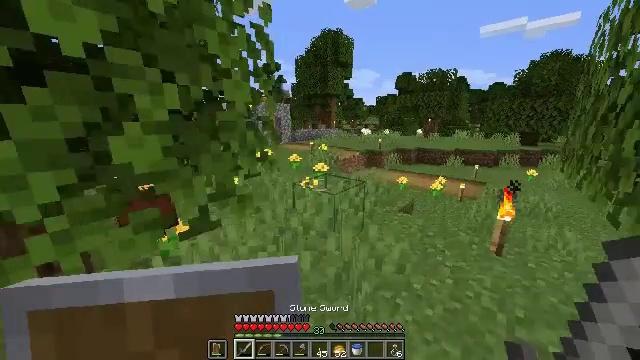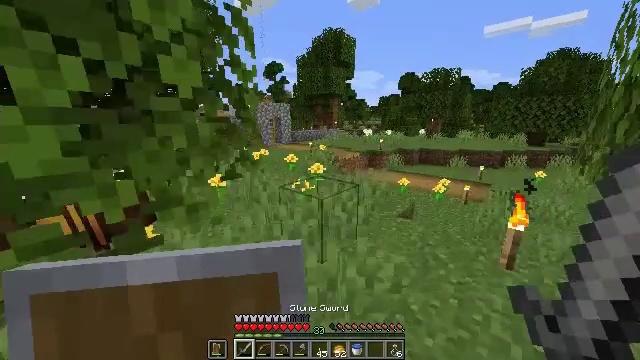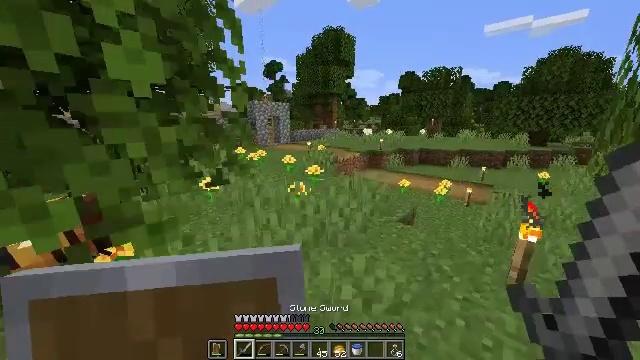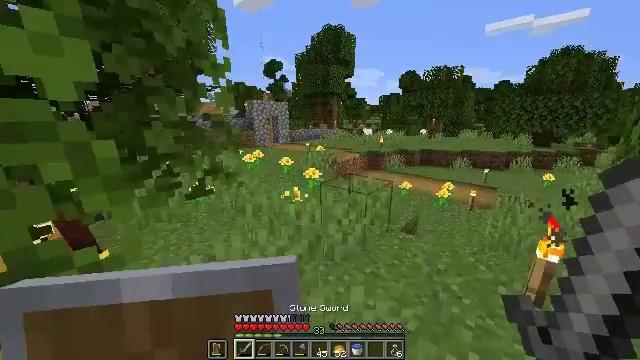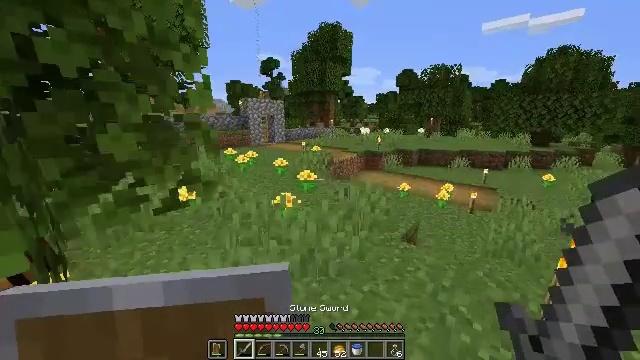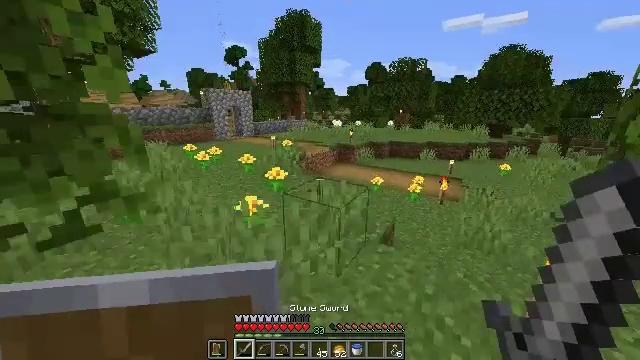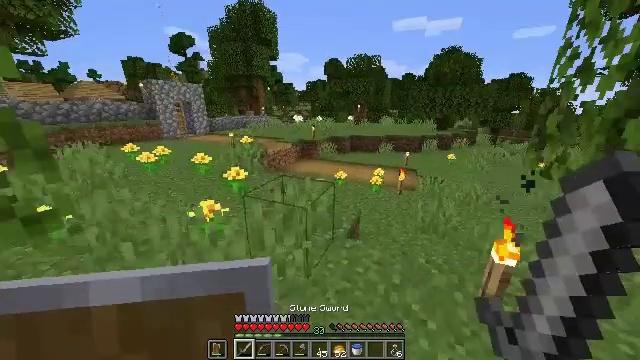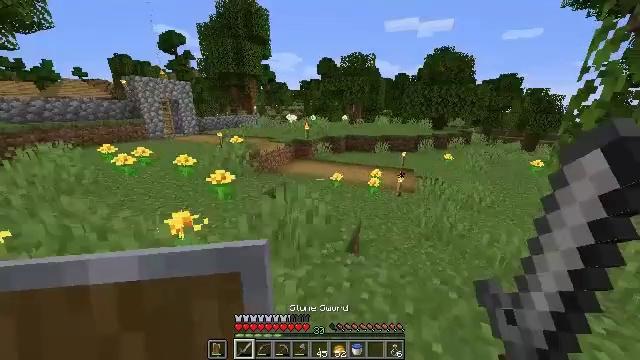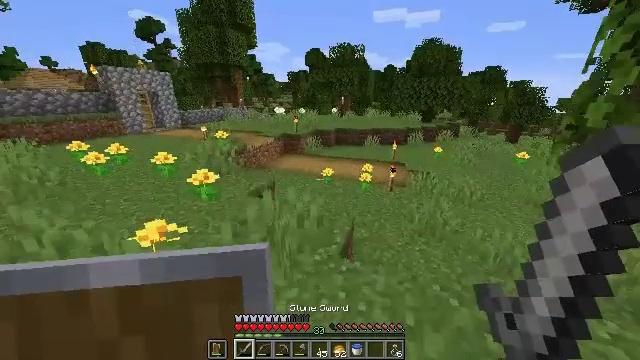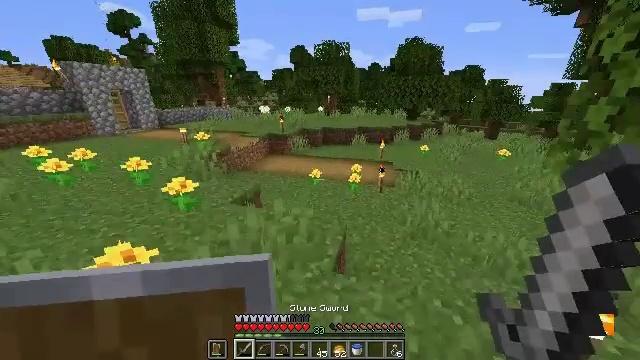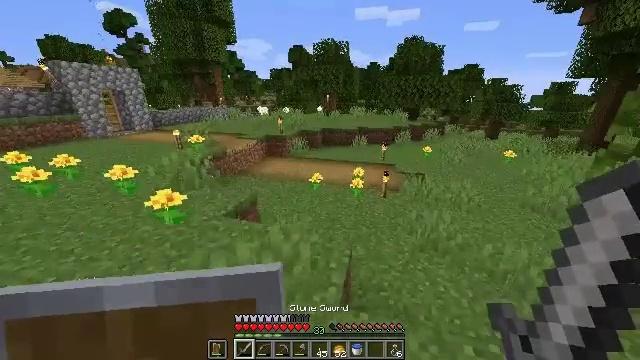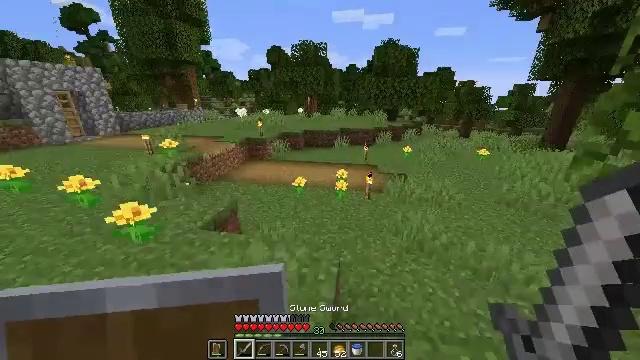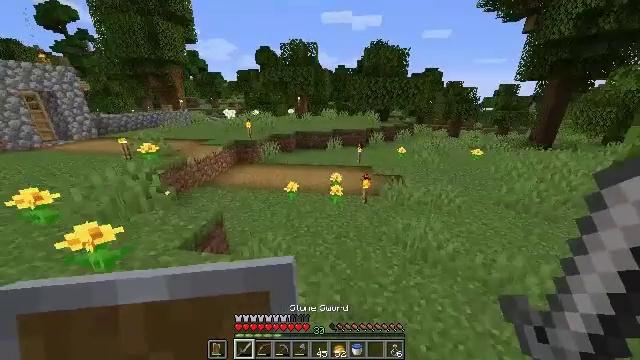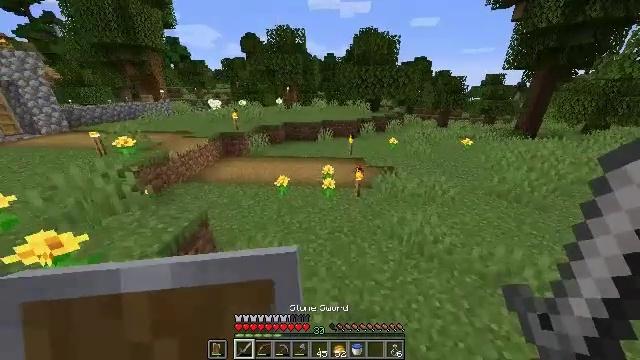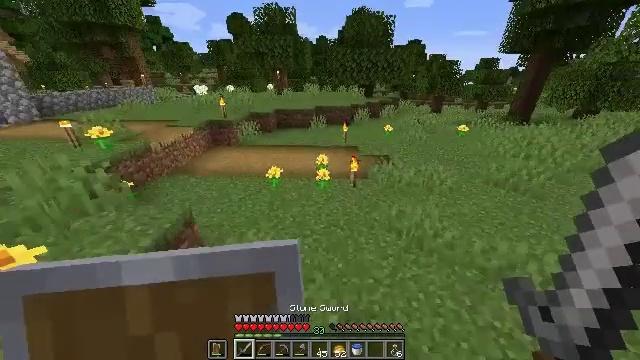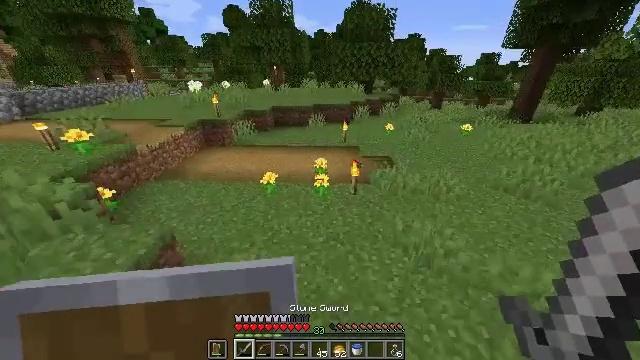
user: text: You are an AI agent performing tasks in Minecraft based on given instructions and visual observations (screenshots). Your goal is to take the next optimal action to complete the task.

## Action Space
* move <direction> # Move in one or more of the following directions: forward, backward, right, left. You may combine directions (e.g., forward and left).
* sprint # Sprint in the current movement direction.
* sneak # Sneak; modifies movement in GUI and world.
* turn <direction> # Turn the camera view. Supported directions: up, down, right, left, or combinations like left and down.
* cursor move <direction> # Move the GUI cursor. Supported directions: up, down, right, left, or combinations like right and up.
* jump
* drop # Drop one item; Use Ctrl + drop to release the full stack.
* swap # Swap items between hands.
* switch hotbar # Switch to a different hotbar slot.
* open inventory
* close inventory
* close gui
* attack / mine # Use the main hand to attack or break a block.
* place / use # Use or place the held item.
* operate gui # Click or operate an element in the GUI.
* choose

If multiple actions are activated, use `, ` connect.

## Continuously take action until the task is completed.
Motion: motion action
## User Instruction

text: Pick up the dandelion.
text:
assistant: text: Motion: move forward
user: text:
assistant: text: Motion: move forward
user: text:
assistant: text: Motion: move forward
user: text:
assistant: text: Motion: move forward
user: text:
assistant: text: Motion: move forward, turn right and down
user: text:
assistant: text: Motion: move forward, turn right and down
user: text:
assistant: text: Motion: move forward, turn right
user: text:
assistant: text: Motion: move forward, turn right and down
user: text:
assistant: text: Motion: move forward, turn right
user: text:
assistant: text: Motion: move forward
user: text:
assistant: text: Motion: move forward, turn right
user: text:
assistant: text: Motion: move forward, turn right
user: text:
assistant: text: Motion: move forward, turn right and down
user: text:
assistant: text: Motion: move forward, turn right and down
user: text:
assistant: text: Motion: move forward
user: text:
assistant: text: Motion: move forward
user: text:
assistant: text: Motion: move forward
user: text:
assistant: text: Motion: move forward
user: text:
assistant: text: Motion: move forward
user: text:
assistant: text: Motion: move forward
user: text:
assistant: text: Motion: move forward
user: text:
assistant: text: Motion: move forward
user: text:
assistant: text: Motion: move forward and move right
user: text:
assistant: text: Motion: move forward and move right
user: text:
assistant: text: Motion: move forward and move right, turn left and down
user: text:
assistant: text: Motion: move forward and move right, turn left
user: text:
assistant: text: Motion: move forward and move right, turn left
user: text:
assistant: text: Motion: move forward and move right, turn left
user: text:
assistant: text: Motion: move forward and move right, turn left and down
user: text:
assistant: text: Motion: move forward, turn left and down